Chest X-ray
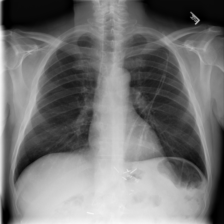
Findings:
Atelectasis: negative
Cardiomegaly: negative
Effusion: negative
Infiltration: negative
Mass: negative
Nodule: negative
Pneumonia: negative
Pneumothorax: negative
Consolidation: negative
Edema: negative
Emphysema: negative
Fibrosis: negative
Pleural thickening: negative
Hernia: negative